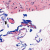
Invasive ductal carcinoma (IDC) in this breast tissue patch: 1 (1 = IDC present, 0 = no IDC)